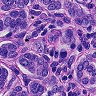
Metastatic tissue present: yes